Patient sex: F
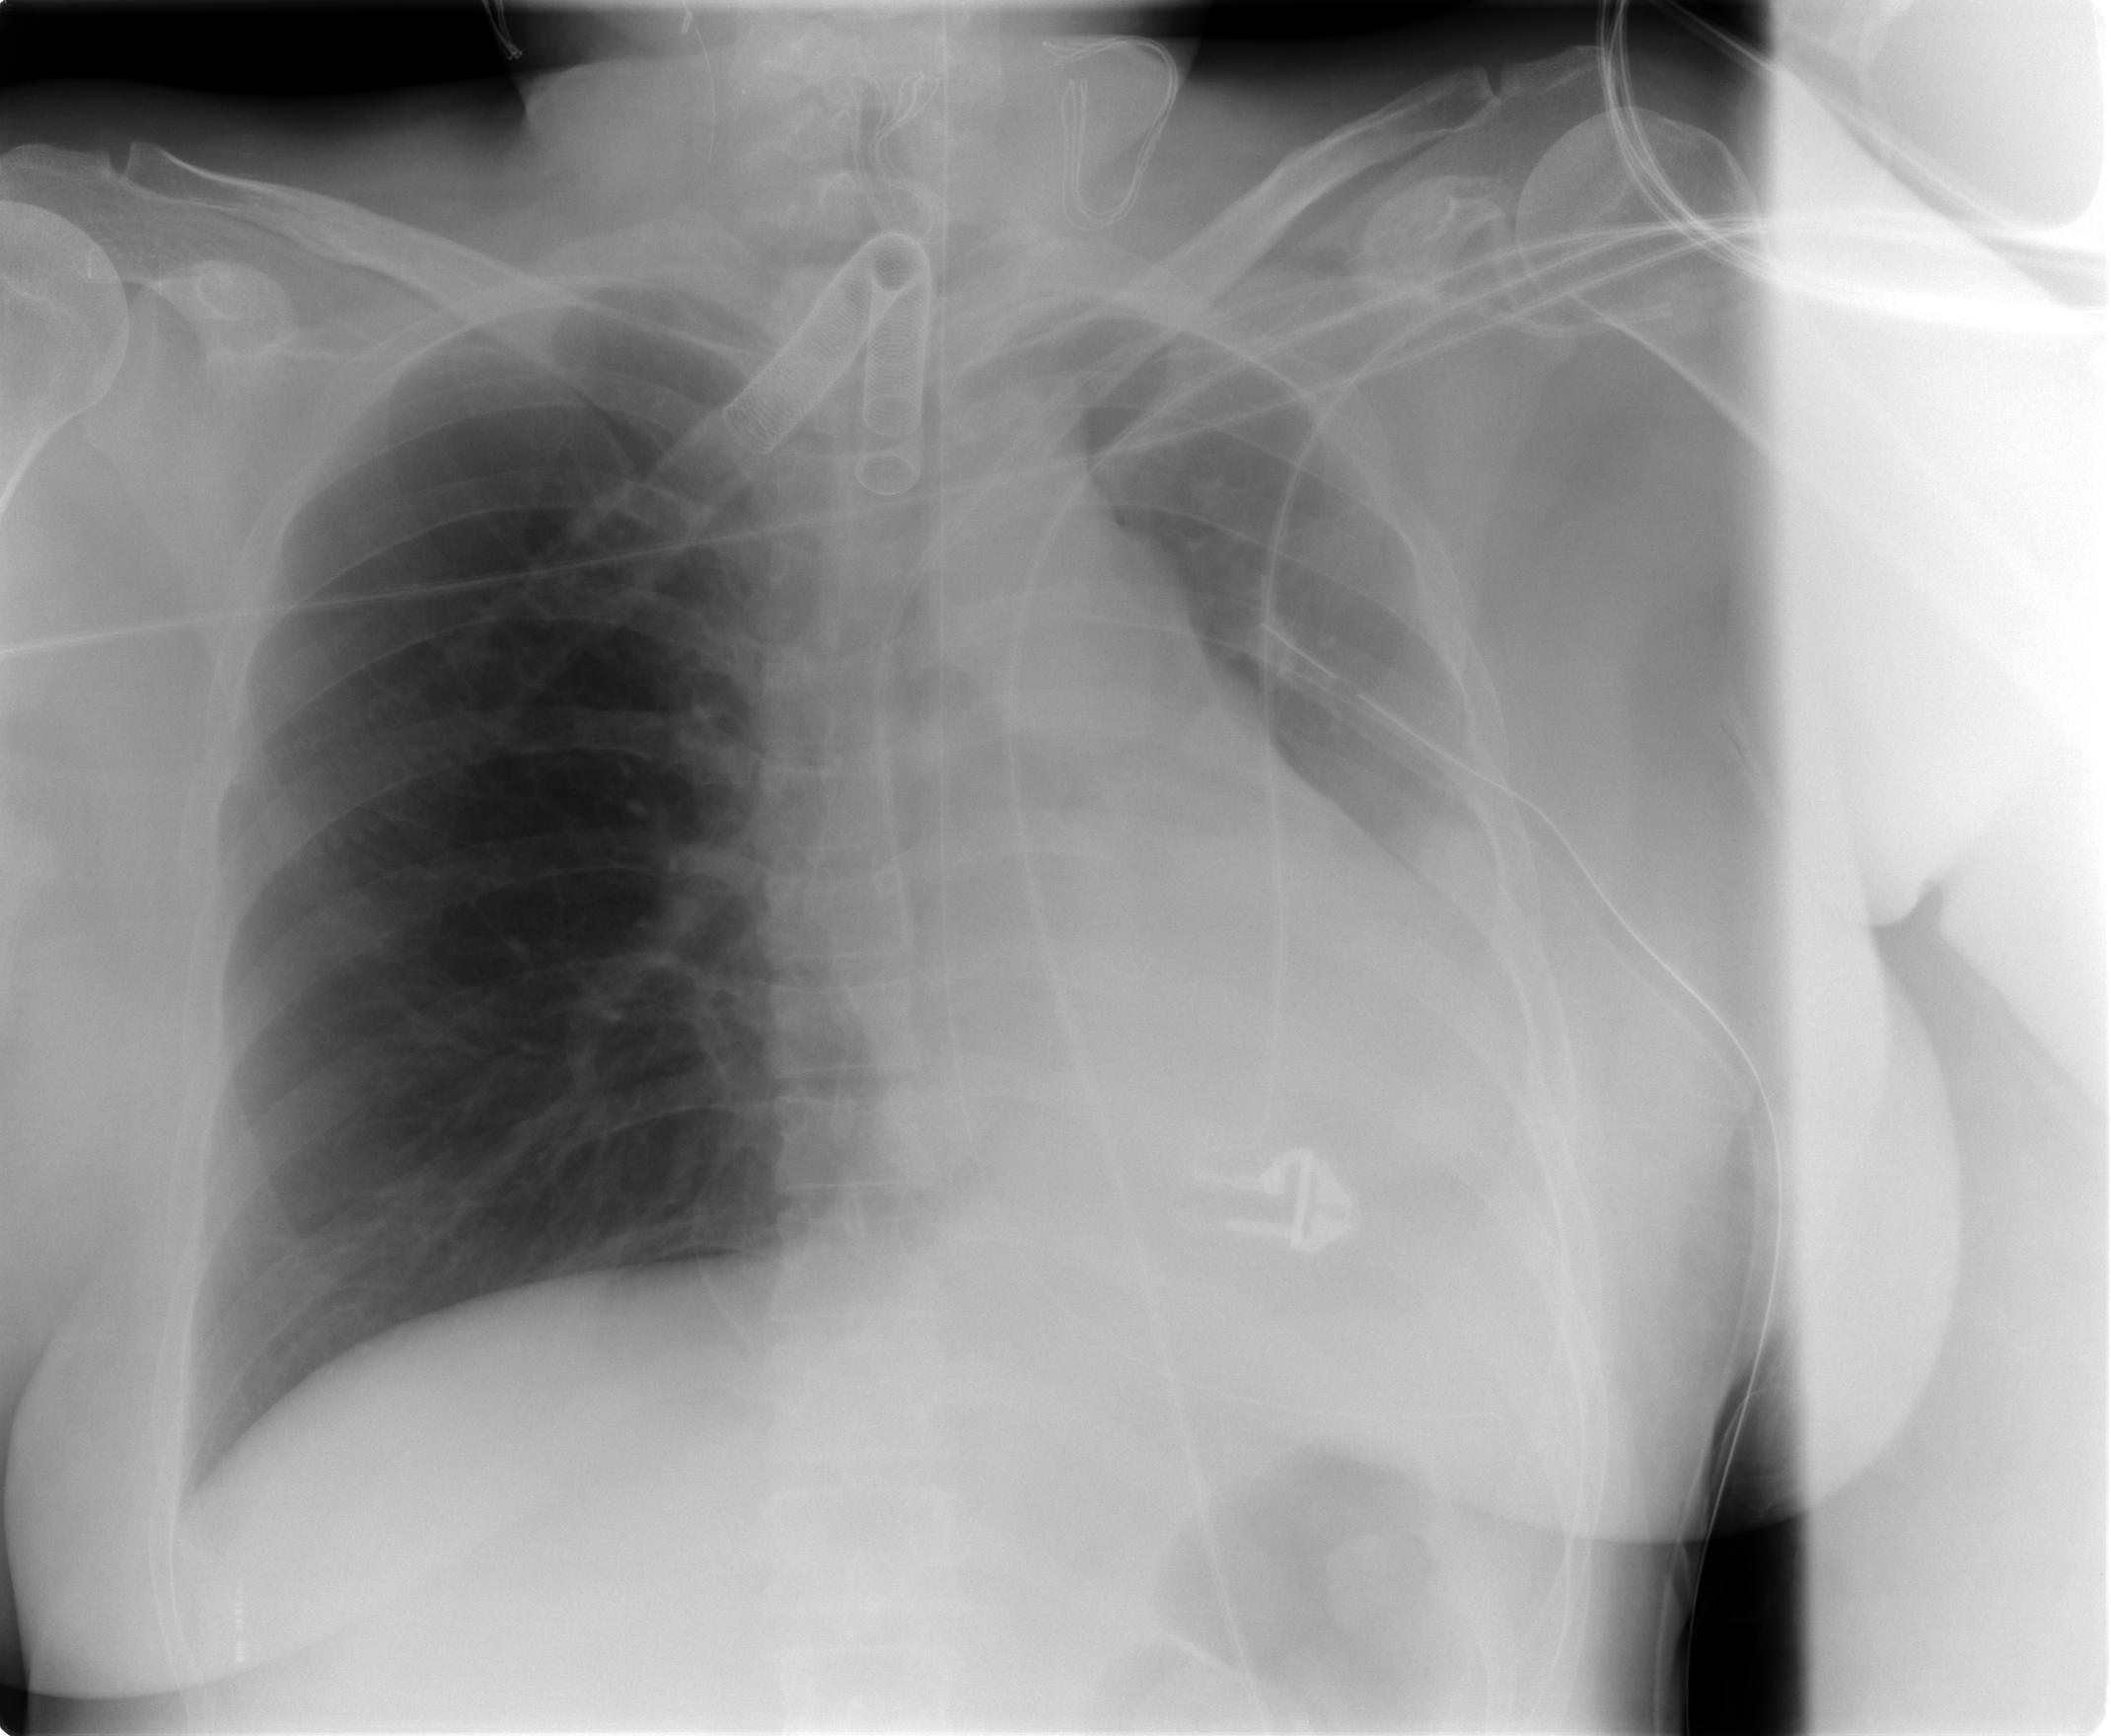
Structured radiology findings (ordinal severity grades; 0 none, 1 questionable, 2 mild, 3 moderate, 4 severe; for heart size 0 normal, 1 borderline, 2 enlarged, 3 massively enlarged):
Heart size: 2
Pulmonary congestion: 0
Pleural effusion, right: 0
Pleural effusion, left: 2
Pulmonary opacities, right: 0
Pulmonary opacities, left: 0
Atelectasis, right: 0
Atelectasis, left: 3